高二 · 解析几何
如图所示，表示阴影部分的二元一次不等式组是( )
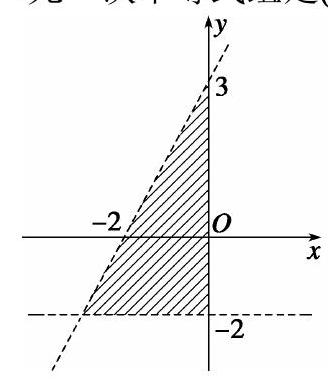
A. $\left\{\begin{array}{l}y \geqslant-2 \\ 3 x-2 y+6>0 \\ x<0\end{array}\right.$

C. $\left\{\begin{array}{l}y>-2 \\ 3 x-2 y+6>0 \\ x \leqslant 0\end{array}\right.$
B. $\left\{\begin{array}{l}y \geqslant-2 \\ 3 x-2 y+6 \geqslant 0 \\ x \leqslant 0\end{array}\right.$
D. $\left\{\begin{array}{l}y>-2 \\ 3 x-2 y+6<0 \\ x<0\end{array}\right.$
答案: C
解析: 解析 可结合图形, 根据确定二元一次不等式组表示的平面区域的方法逆着进行. 由图知所给区域的三个边界中, 有两个是虚的, 所以 C 正确.